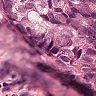
Metastatic tissue present: yes